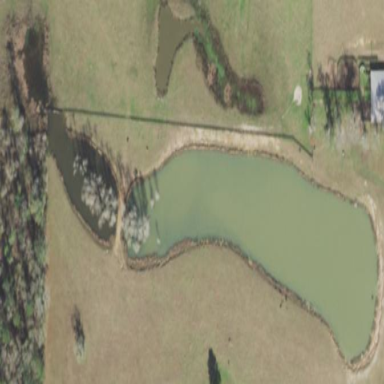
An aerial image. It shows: Reservoir of water.